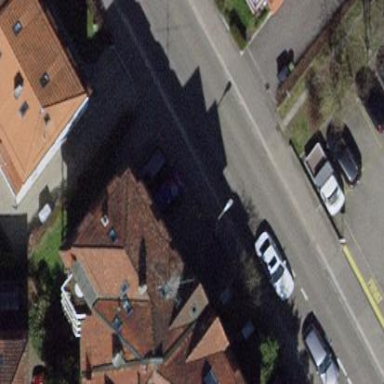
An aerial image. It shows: Complex of apartments with tiled roofs. The roofs have gambrel shape.